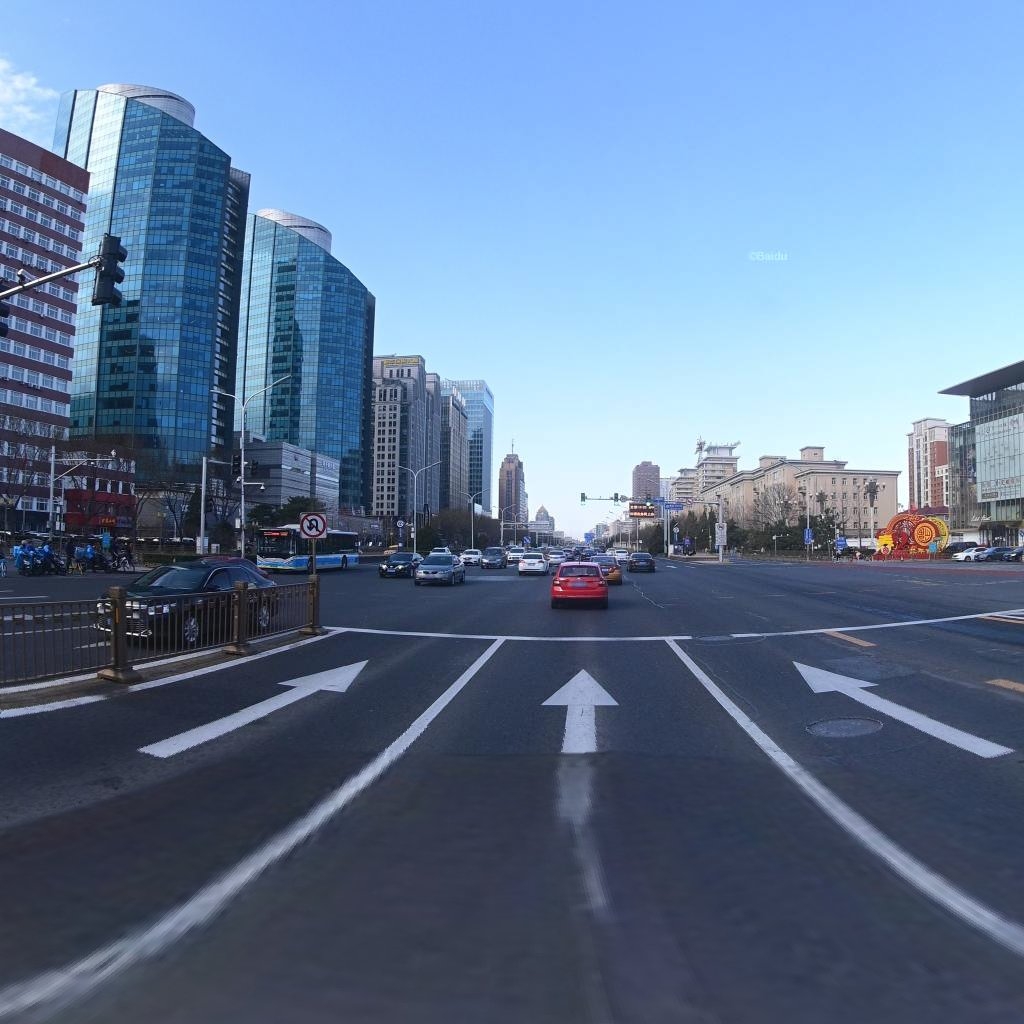
Region: Chaoyang
Road damage annotations: longitudinal patch, longitudinal patch, manhole cover, transverse patch